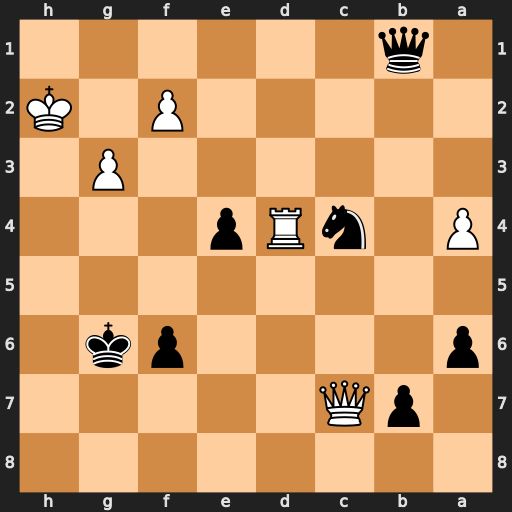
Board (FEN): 8/1pQ5/p4pk1/8/P1nRp3/6P1/5P1K/1q6
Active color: b
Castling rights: -
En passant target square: -
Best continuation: Ne5 Kg2 Nf3 Rxe4 Qxe4